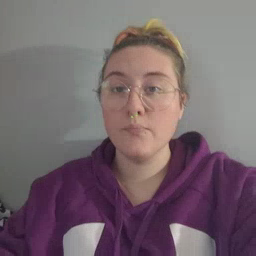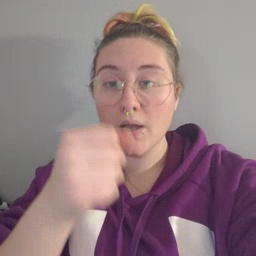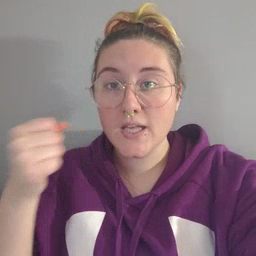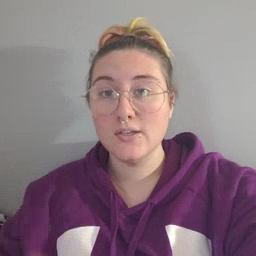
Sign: refrigerator